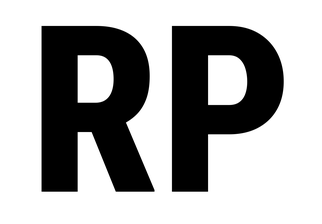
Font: Roboto_Condensed_ExtraBold